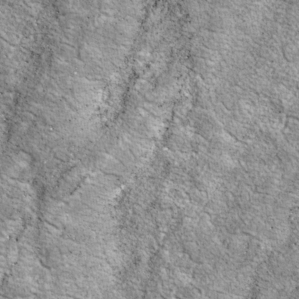
Label: non_frost